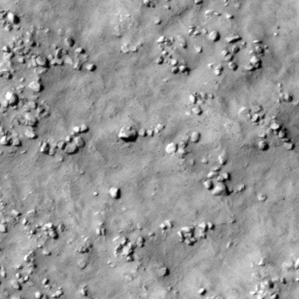
Label: non_frost